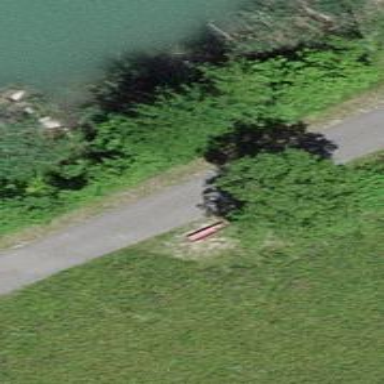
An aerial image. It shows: Red bench.